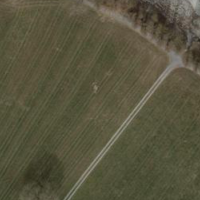
EUNIS habitat code: 25
Species observed at this site:
Euphorbia cyparissias
Galium aparine